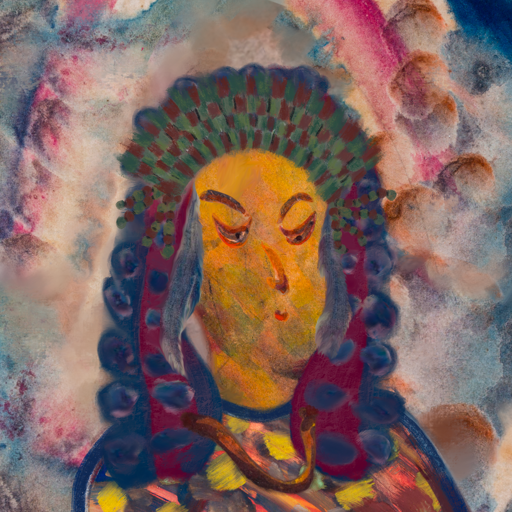
Background: Rupkatha, Head And Neck Side: Gypsy_Mother, Face Side: Hypocrite, Bust: Mother_And_Son_Mother, Hair Side: Hill_Girl, Head Accessory: After_Raid_Crown, Second Necklace: Comrade, Necklace: Blank, Baby: Blank